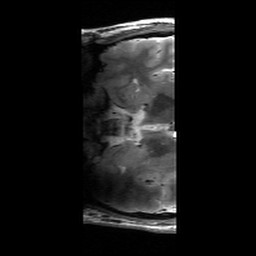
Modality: T2w
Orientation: coronal
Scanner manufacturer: siemens
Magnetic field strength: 6.98 T
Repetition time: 5.65 s
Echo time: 0.044 s